Question: I finally managed to get data from facebook!
But I have a problem displaying the data, I hope someone can help me :)

If I want to get the id for example. Wouldn't it be something like this?
'''
$(document).ready(function() {
$.getJSON("https://graph.facebook.com/neonlachs/feed?access_token=173359892783474%7Cz-fqFn6DBGIbHfvRT7eQ88v9Uts&callback=?", function(facebookdata) {
$.each(facebookdata, function(i,face) {
console.log(face.json.data[i].id)
});
});
});
'''
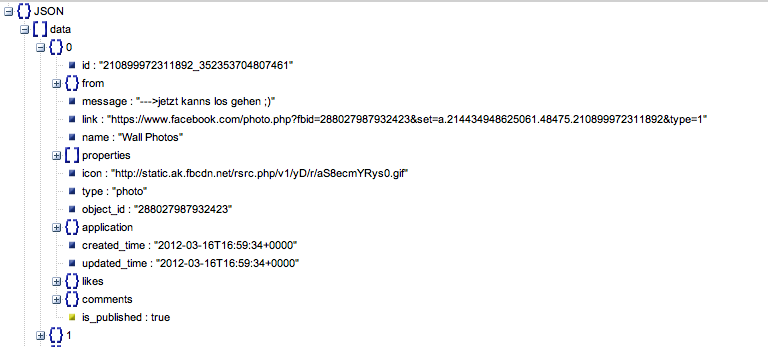
Answer: The information you're trying to get is within the data object, not the entire set of data returned within the JSON. You need to specify facebookdata.data as the array to want to iterate over.
'''
$(document).ready(function()
{
$.getJSON("https://graph.facebook.com/neonlachs/feed?access_token=173359892783474%7Cz-fqFn6DBGIbHfvRT7eQ88v9Uts", function(facebookdata)
{
$.each(facebookdata.data, function(i, face)
{
console.log(face.id);
});
});
});
'''